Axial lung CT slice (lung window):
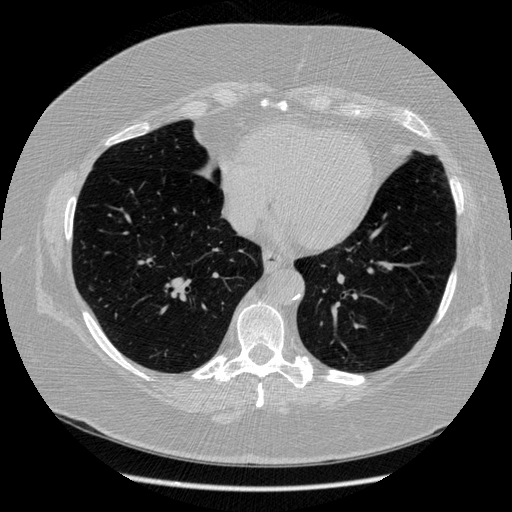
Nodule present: no